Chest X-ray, AP view. Patient: 60 years old, sex M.
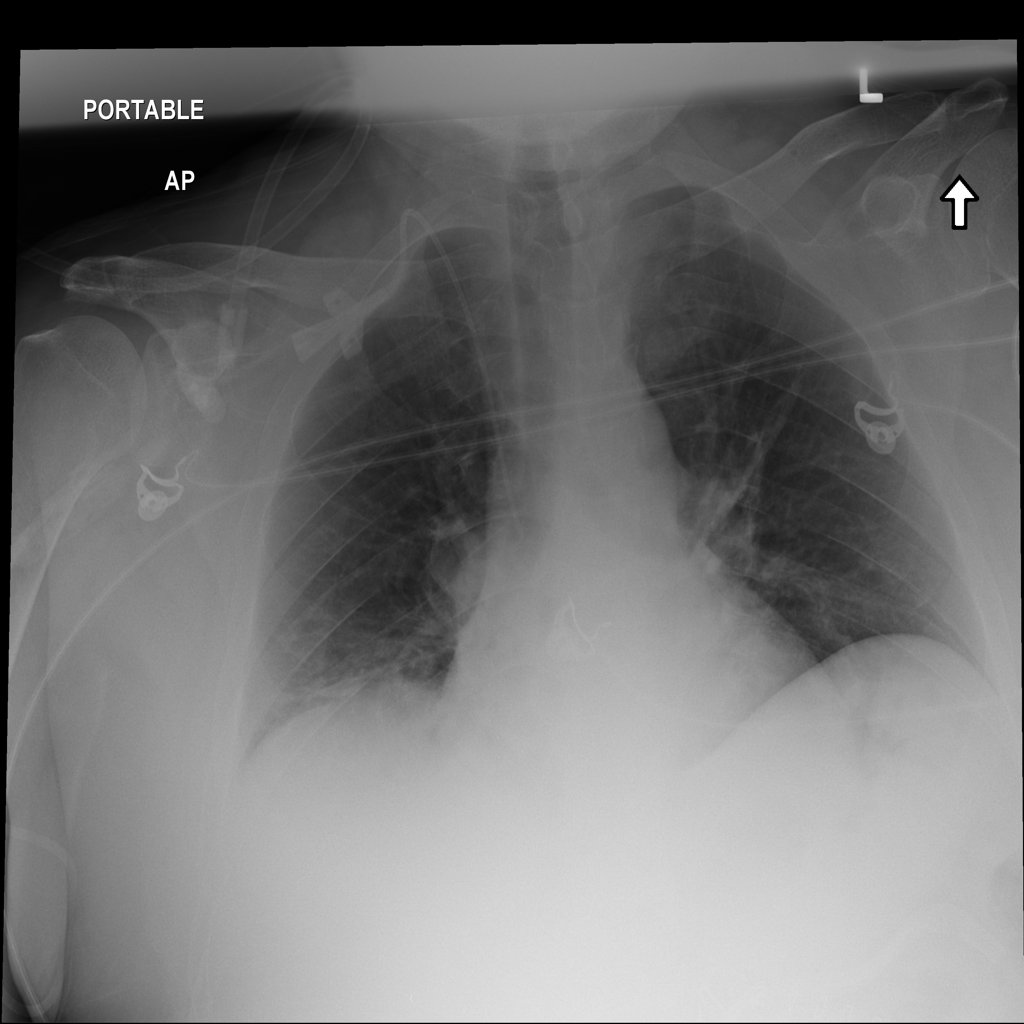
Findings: Atelectasis, Infiltration